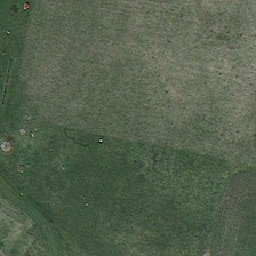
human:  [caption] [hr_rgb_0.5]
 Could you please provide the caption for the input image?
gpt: There was a tent and some people scattered on the grassland, and there was a road passing by.

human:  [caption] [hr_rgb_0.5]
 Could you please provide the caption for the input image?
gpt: several grey items are scattered on this green meadow .

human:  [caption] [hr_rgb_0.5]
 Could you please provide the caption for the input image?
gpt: There are a lot of tent and other parts passing through the road and scattered in the prairie.

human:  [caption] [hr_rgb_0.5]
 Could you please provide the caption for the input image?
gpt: the meadow includes some packages and white points .

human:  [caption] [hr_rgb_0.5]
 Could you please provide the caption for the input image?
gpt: There is a tent and some other masses scattered on the prairie with a road that passes by.